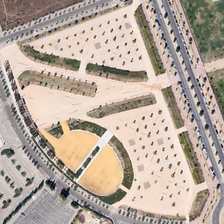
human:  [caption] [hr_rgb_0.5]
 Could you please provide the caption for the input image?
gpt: many small trees are scattered evenly in a square near a road .

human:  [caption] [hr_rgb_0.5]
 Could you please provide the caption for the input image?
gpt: many small trees are scattered evenly in a square near a road .

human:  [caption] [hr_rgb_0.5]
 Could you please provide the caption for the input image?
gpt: many small trees are scattered evenly in a square near a road .

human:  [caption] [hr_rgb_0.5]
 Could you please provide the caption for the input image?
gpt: many small trees are scattered evenly in a square near a road .

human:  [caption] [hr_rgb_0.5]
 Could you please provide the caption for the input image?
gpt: many small trees are scattered evenly in a square near a road .